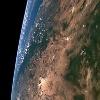
Label: land